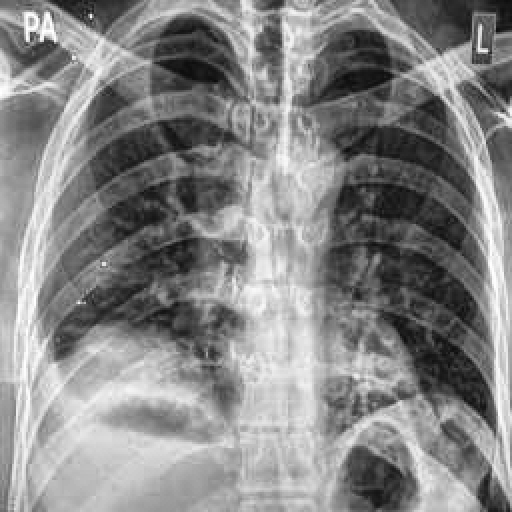
Finding: TUBERCULOSIS